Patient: sex M, age 48
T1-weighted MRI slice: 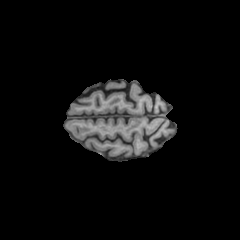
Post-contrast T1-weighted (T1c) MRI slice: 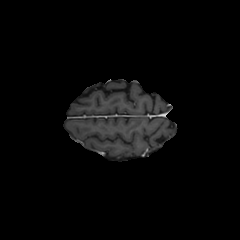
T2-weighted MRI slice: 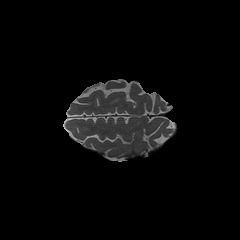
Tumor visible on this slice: no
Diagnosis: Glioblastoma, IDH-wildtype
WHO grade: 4